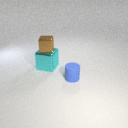
small brown metal cube above large cyan metal cube